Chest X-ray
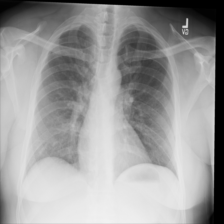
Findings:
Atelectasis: negative
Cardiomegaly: negative
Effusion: negative
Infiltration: negative
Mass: negative
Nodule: negative
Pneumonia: negative
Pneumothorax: negative
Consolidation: negative
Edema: negative
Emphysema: negative
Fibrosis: negative
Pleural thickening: negative
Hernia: negative